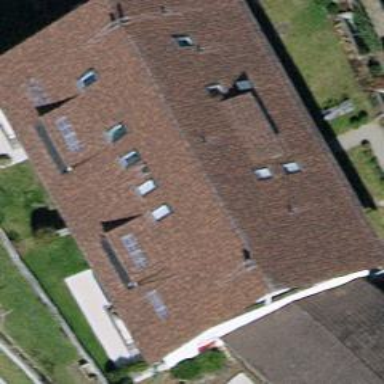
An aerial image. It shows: Building with pitched roof.